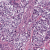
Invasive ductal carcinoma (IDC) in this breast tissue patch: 1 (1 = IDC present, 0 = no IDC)